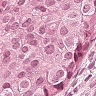
Metastatic tissue present: yes